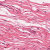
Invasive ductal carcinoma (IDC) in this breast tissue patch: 0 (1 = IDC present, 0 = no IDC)